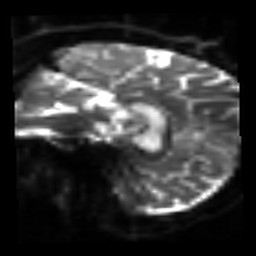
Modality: sbref
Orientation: sagittal
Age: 51
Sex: female
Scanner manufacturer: siemens
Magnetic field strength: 3 T
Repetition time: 3.2 s
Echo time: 0.081 s